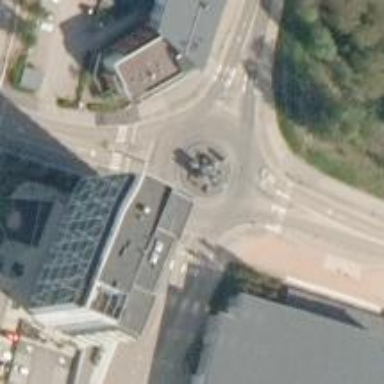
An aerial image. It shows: Secondary road around roundabout.